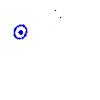
Particle: electron